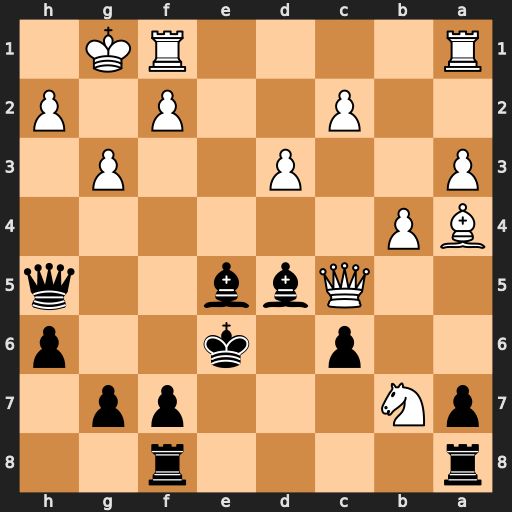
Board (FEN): r4r2/pN3pp1/2p1k2p/2Qbb2q/BP6/P2P2P1/2P2P1P/R4RK1
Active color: b
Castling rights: -
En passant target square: -
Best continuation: Qf3 Qxd5+ cxd5